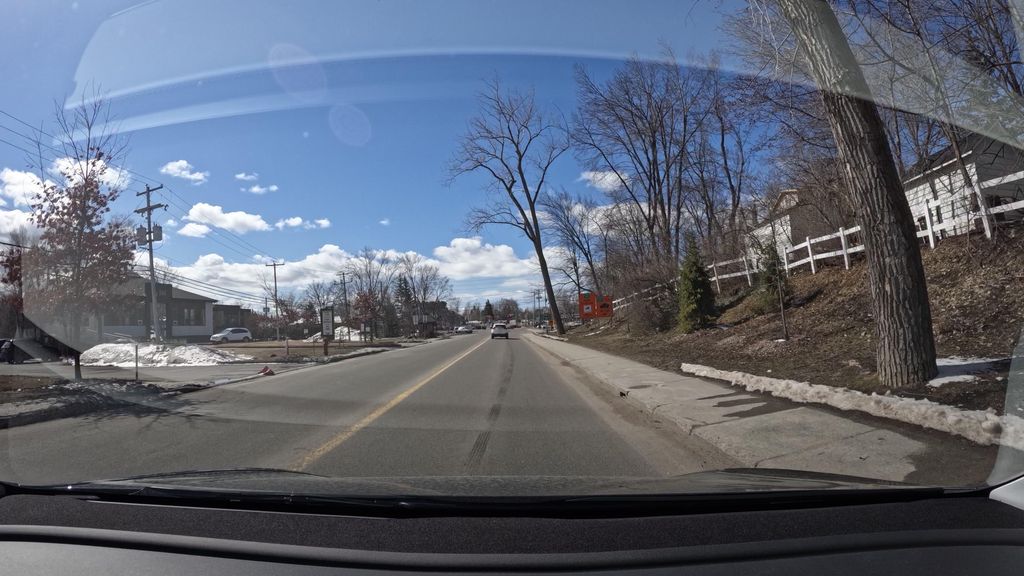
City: montreal